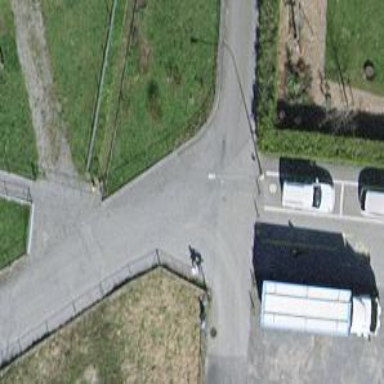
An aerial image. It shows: Cycle barrier.